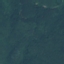
Land use / land cover class: Forest